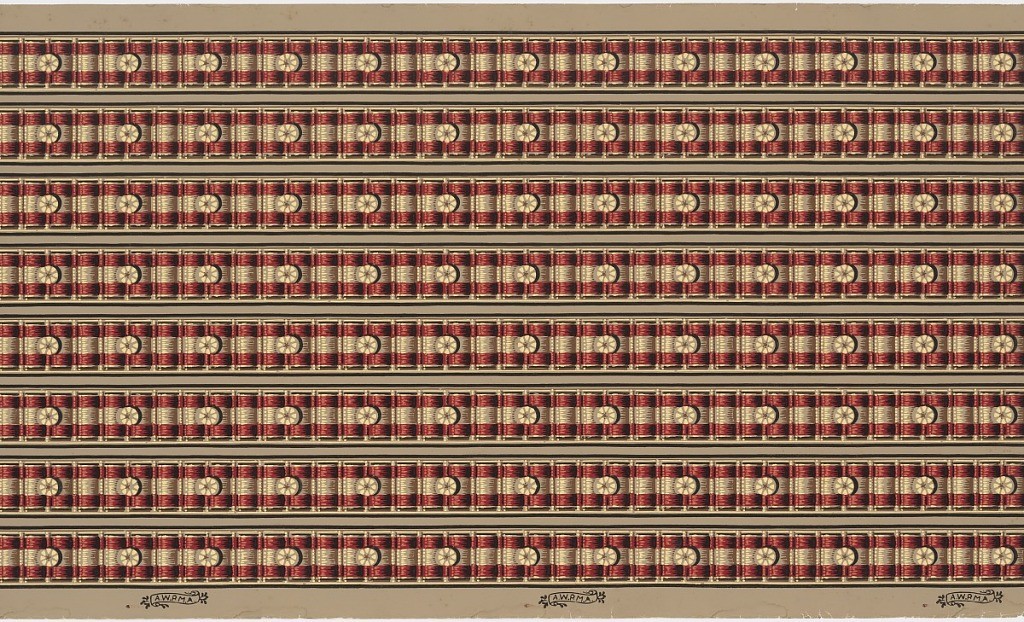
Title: Border
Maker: American Wall Paper Manufacturers' Association, 1879–1887
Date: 1879–1887
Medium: Machine-printed paper
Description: Printed eight borders across the width, red and tan-striped ribbon with a boss or tuft every third pair.